Field crop: tomato
Growth stage: 1
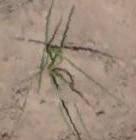
Species: cyperus